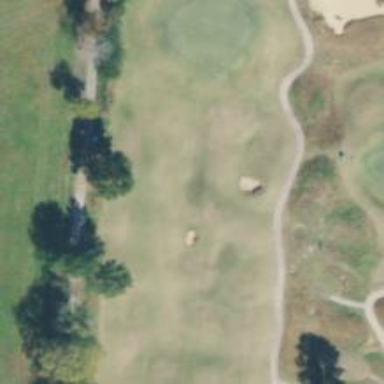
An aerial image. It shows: Golf hole.